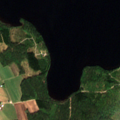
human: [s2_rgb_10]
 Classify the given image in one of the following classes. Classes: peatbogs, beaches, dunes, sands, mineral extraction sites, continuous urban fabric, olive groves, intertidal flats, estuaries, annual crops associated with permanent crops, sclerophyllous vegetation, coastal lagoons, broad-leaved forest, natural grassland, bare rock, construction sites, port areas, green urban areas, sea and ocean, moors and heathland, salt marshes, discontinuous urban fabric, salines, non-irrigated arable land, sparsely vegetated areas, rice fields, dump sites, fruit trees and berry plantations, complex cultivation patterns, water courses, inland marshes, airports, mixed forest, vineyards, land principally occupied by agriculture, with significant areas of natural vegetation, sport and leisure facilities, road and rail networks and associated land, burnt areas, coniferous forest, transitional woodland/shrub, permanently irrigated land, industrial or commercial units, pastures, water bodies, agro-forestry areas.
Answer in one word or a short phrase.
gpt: non-irrigated arable land, mixed forest, water bodies